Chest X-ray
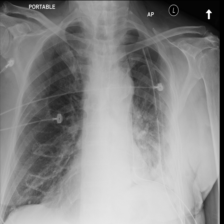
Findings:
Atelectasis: negative
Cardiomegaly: negative
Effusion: negative
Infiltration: negative
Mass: negative
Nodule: negative
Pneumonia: negative
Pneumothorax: positive
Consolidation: negative
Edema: negative
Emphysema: negative
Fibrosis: negative
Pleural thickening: negative
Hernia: negative